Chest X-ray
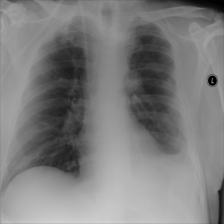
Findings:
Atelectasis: negative
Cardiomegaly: negative
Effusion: positive
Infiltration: negative
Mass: negative
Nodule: negative
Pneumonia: positive
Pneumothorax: negative
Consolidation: negative
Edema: negative
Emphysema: negative
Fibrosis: negative
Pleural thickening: negative
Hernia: negative